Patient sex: M
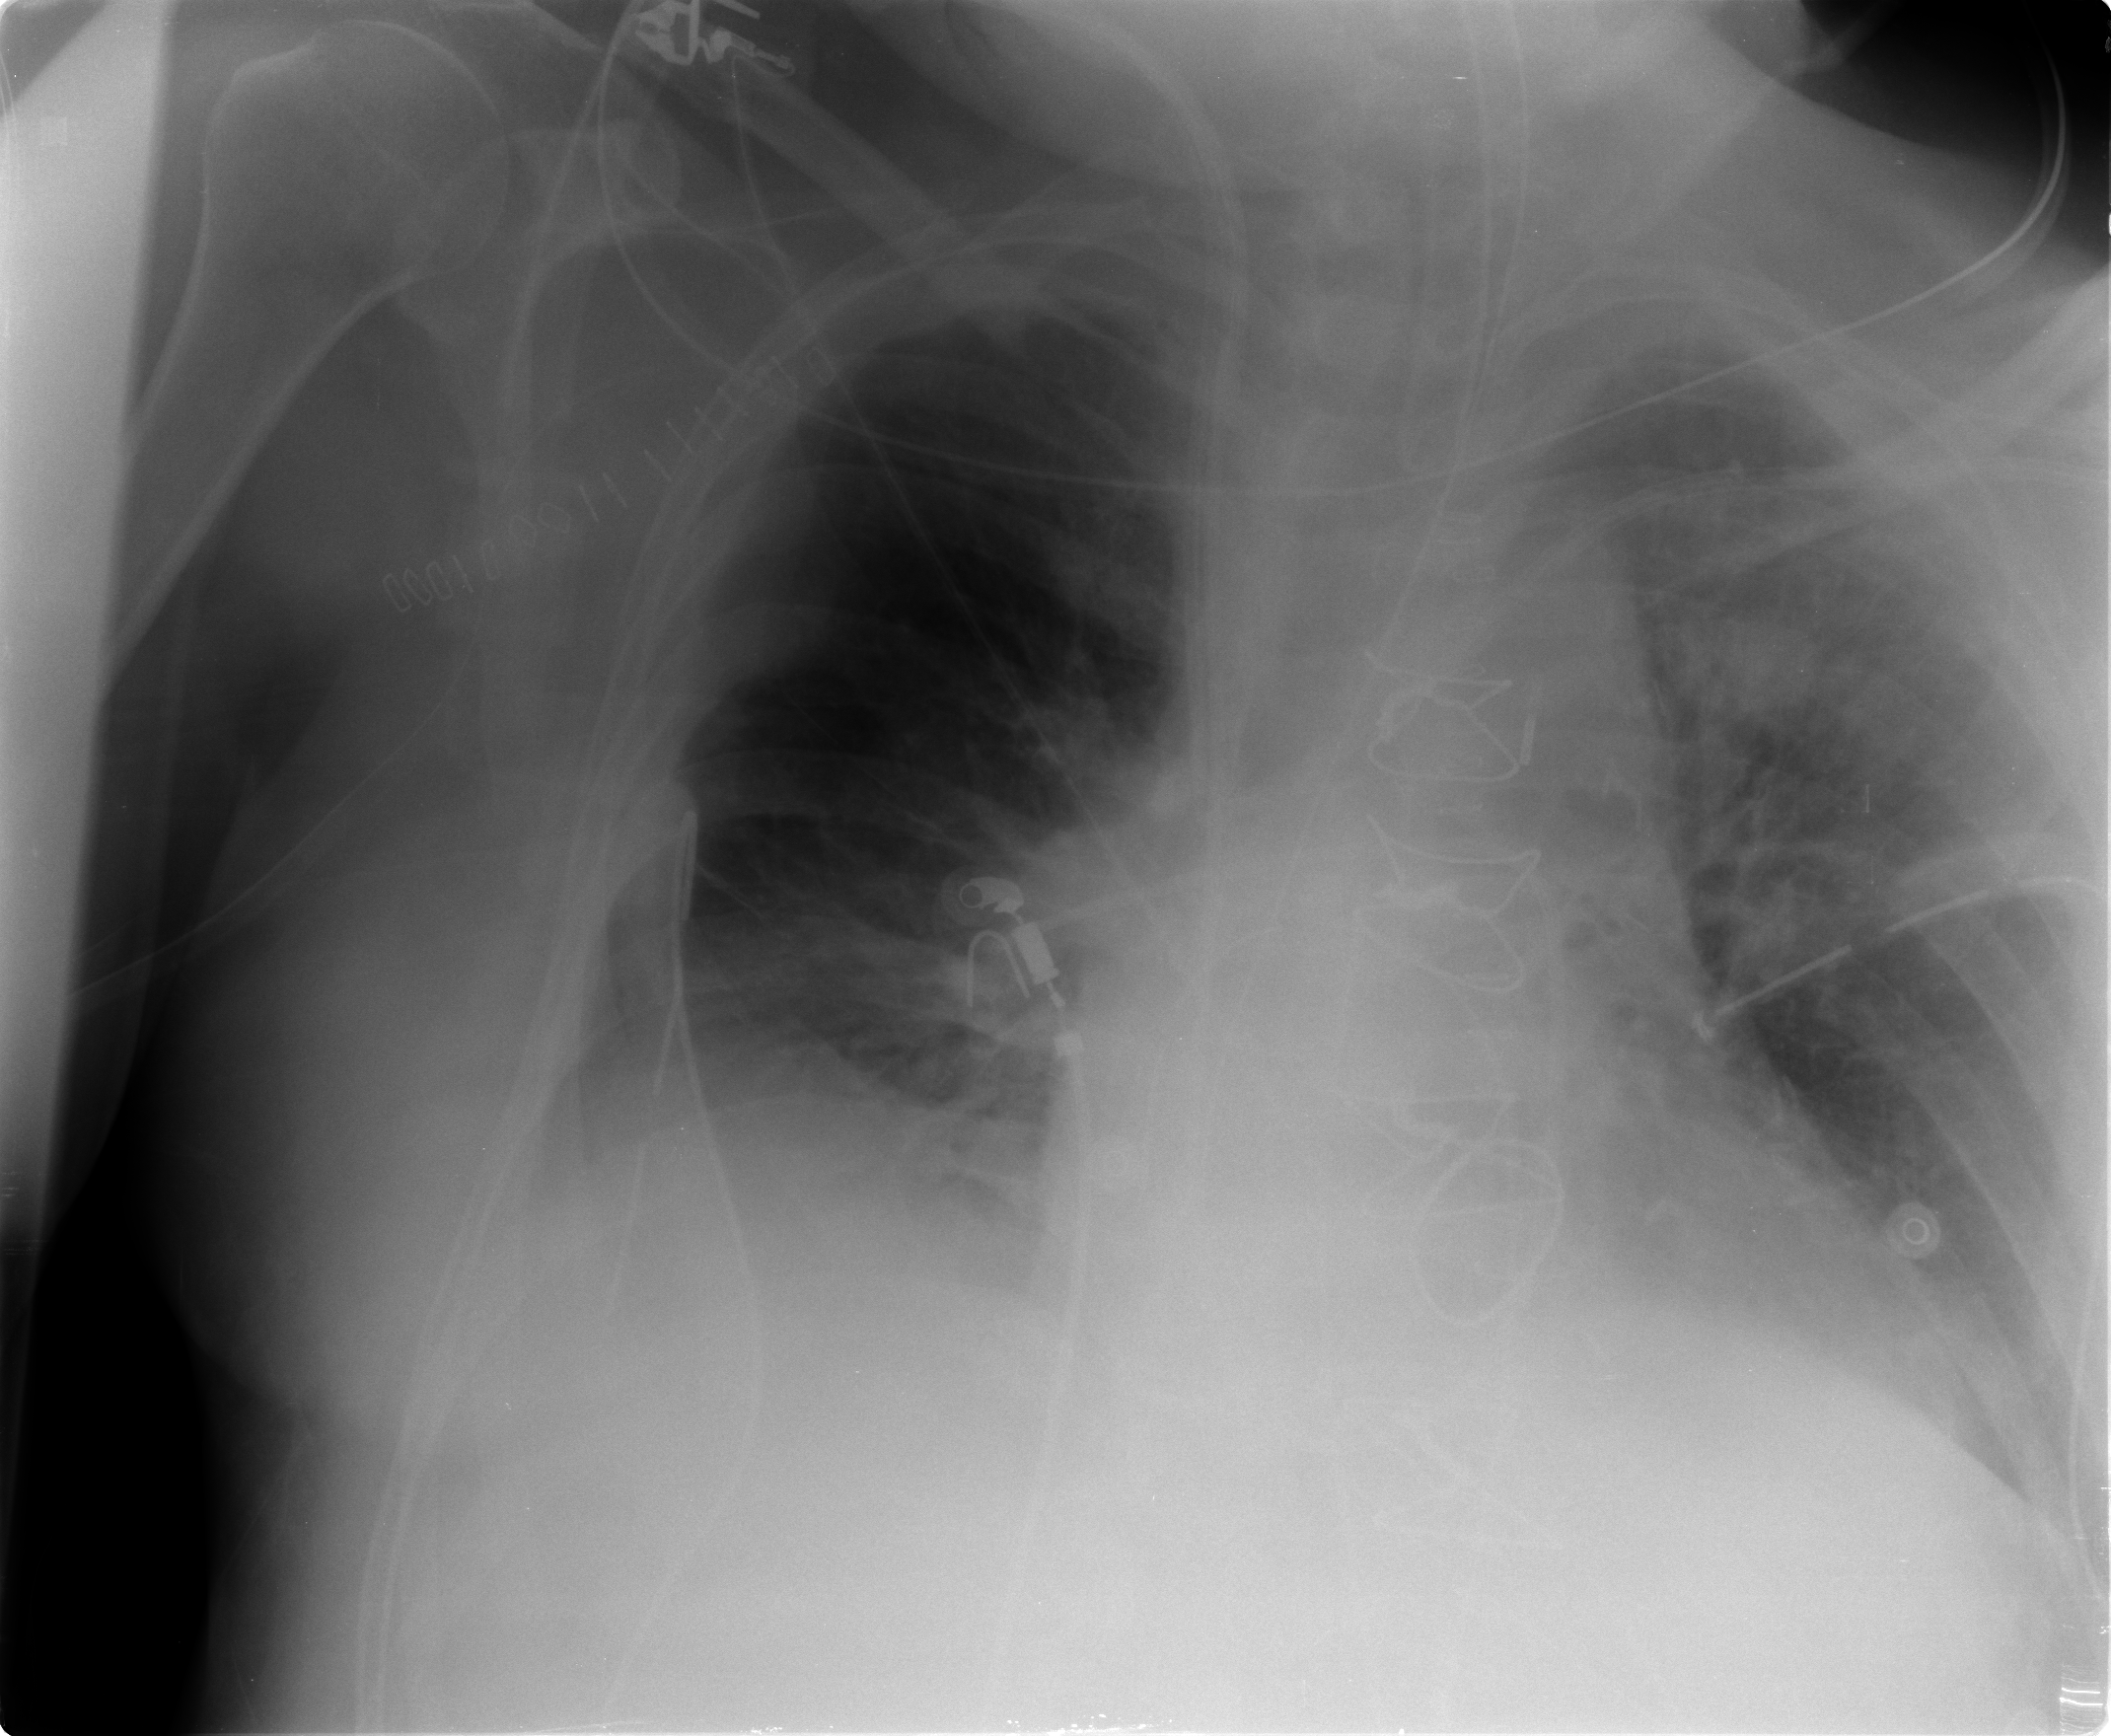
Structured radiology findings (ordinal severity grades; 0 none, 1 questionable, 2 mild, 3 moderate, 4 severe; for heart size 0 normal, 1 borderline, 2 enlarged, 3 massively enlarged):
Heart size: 0
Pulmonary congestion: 2
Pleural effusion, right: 2
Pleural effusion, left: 0
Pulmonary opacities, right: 2
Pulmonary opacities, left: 3
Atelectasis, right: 2
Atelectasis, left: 2